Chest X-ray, PA view. Patient: 69 years old, sex F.
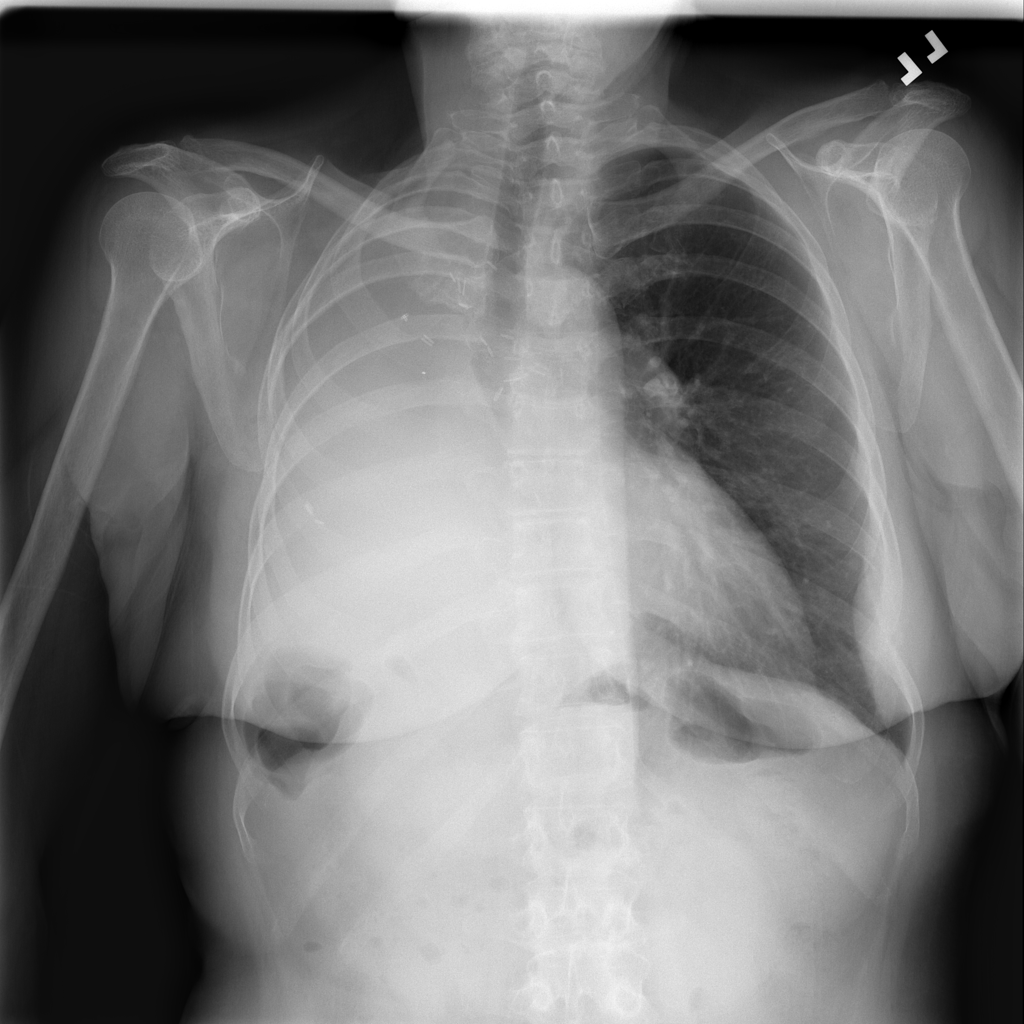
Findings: Mass